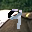
Label: 9